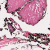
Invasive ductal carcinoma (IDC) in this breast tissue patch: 0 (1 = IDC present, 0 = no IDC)